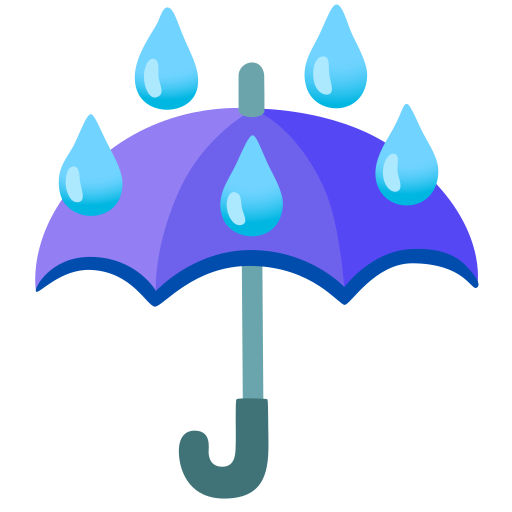
Emoji: ☔